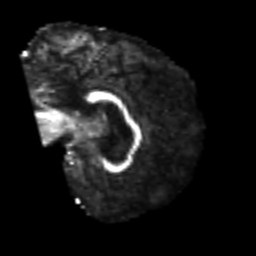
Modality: FA
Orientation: sagittal
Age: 56
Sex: male
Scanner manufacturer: siemens
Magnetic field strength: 3 T
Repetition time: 4.999 s
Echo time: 0.07946 s